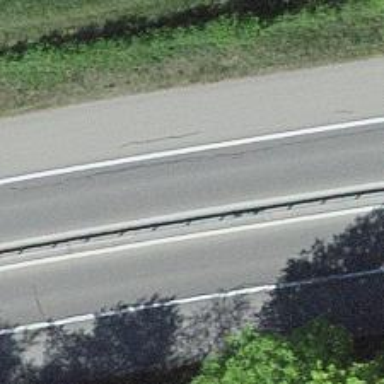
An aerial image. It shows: Trunk highway.